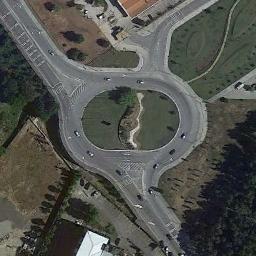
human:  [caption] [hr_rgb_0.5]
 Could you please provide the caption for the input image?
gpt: The roundabout connects three roads and some cars are driving on the roundabout .

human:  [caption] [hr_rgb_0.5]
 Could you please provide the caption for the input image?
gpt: There are some cars at the roundabout .

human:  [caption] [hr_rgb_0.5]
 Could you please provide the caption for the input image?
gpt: The roundabout is on the grass next to trees .

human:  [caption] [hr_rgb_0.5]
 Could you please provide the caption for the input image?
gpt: There are several moving vehicles on the road at the roundabout, There are several buildings and some trees and some lawns around the roundabout .

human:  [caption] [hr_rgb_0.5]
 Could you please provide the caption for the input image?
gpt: There are some green trees and green lawns beside the roundabout .